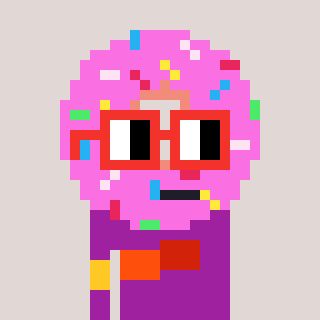
a pixel art character with square red glasses, a doughnut-shaped head and a magenta-colored body on a warm background